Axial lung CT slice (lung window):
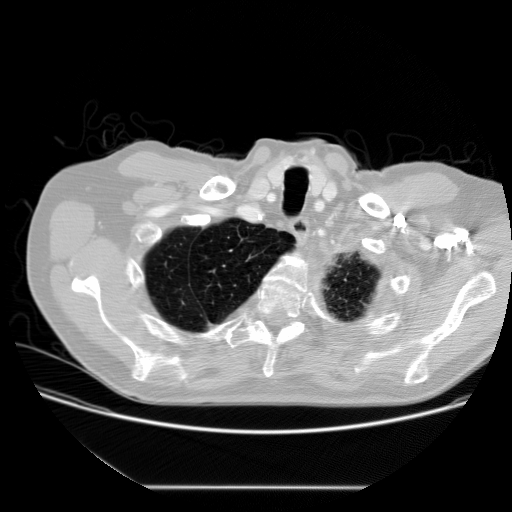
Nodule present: no